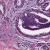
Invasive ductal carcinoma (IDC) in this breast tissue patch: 1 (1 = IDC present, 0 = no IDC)